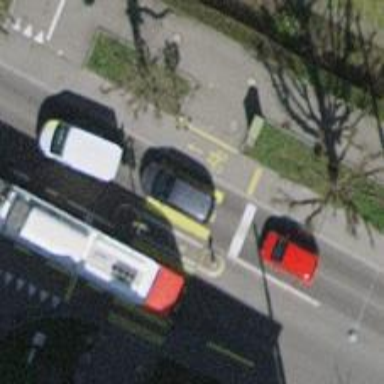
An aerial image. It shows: Road crossing with traffic signals and central island.